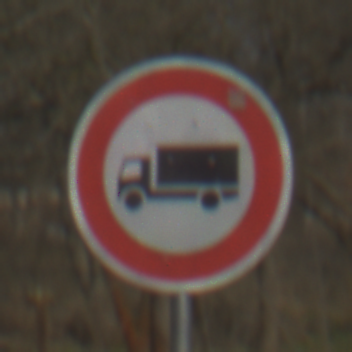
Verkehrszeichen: VerbotFuerKraftfahrzeugeUeberDreiKommaFuenfTonnen
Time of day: MorningAfternoon
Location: Outdoor (Suburban)
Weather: PartlyCloudy
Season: NotSpecified
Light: Natural